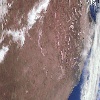
Label: land